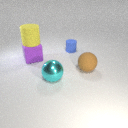
large cyan metal sphere to the left of small blue rubber cylinder